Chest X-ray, AP view. Patient: 53 years old, sex F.
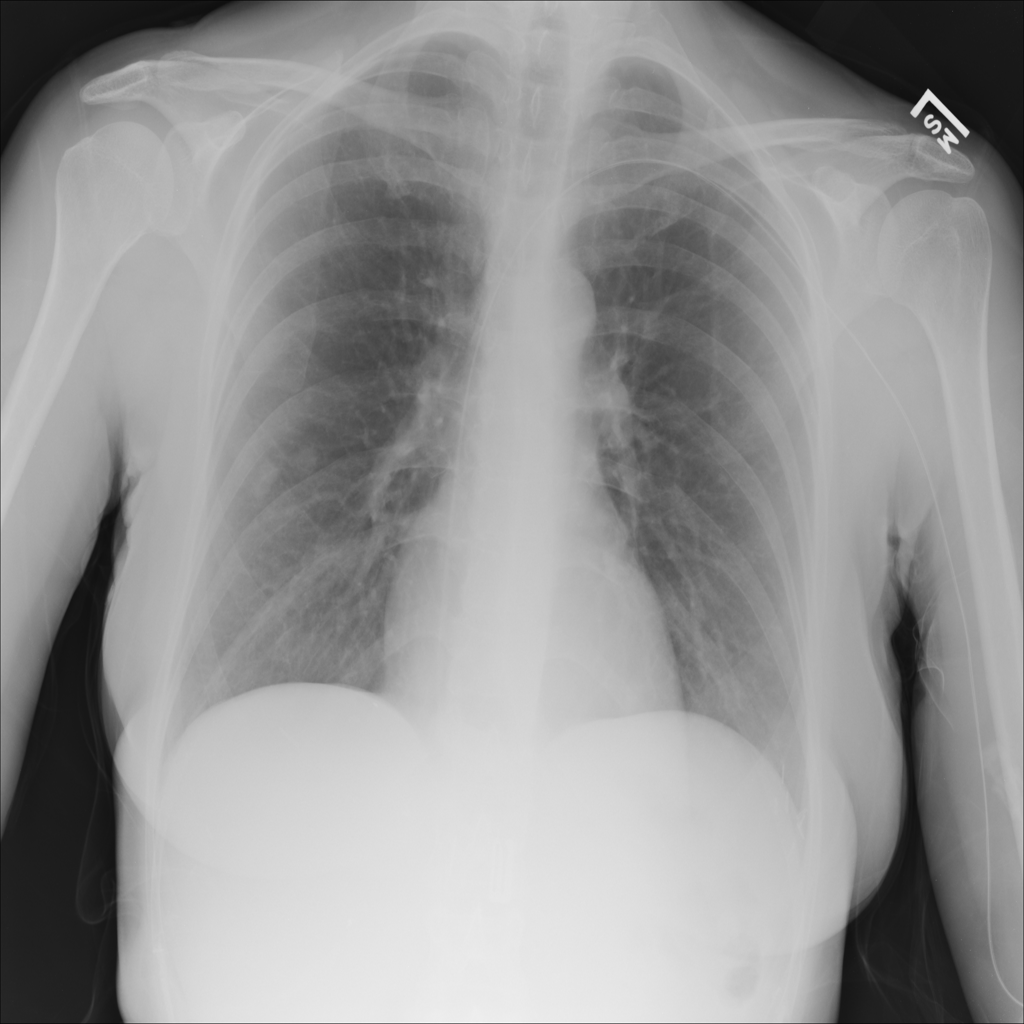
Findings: No Finding